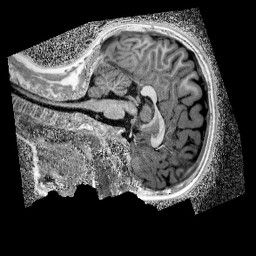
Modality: UNIT1_denoised
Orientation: sagittal
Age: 9
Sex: male
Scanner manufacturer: siemens
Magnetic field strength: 3 T
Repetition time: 4 s
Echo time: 0.00299 s